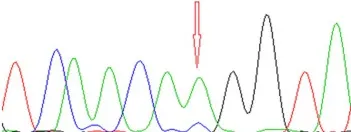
Electropherograms showing detected mutation NM_001034853: c.309_310insA, p. Glu104Argfs*12 in the RPGR gene in. A hemizygous state in our patients.
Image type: chart (chart)